Question: I a trying to use the dropdown component, but the dropdown button looks like cutted and the submit button isn't aligned with the dropdown. I taked a screenshot. Take a look:

With PrimeUI, I am using other libraries:
- - -
These libraries are added in this order:
'''
{{ HTML::script('jquery/jquery-2.1.3.min.js') }}
{{ HTML::script('bootstrap/js/bootstrap.min.js') }}
{{ HTML::script('jqueryui/jquery-ui.min.js') }}
{{ HTML::script('primeui/primeui-1.1-min.js') }}
{{ HTML::style('bootstrap/css/bootstrap.min.css') }}
{{ HTML::style('bootstrap/css/bootstrap-theme.min.css') }}
{{ HTML::style('jqueryui/jquery-ui.min.css') }}
{{ HTML::style('primeui/themes/bootstrap/theme.css') }}
{{ HTML::style('primeui/primeui-1.1-min.css') }}
'''
My HTML:
'''
<div id="detalhesAdicionais">
<script>
$(document).ready(function () {
$('#perfilSelecionado').puidropdown();
$('#btnAdicionarPerfil').puibutton();
});
</script>
<h2>Perfis Cadastrados</h2>
<div class="perfis">
<select id="perfilSelecionado">
@foreach($perfisDisponiveis as $perfil)
<option value="{{$perfil->perfil}}">{{$perfil->perfil}} - {{$perfil->descricao}}</option>
@endforeach
</select>
<button type="submit" id="btnAdicionarPerfil">Adicionar</button>
</div>
</div>
'''
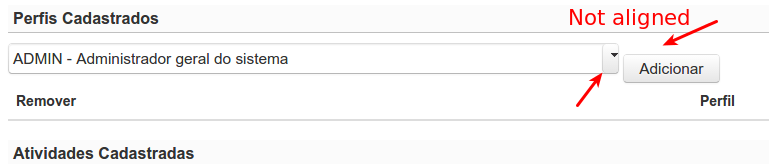
Answer: Found the problem and a workaround. There's a incompatibility with bootstrap. So, if I remove the bootstrap CSS from my code, more specifically, this line:
'''
{{ HTML::style('bootstrap/css/bootstrap.min.css') }}
'''
The button layout works like a charm. However, I can't remove the bootstrap from my project, then I added a custom CSS to fix this little problem. Here the CSS I used:
'''
.pui-dropdown .pui-dropdown-trigger {
padding: 0px;
width: 20px;
}
'''